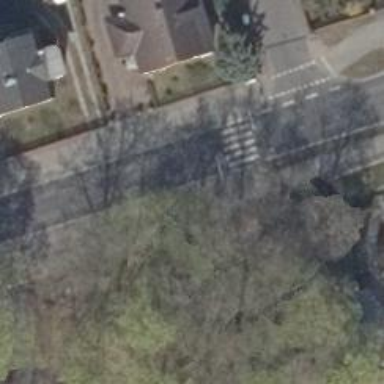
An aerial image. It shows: Zebra crossing with pedestrian island.